Question:
Im trying to vertically align my search bar in my nav, and ive tried using vertical-align:middle; but it didnt change anything, i also need to know how to change the size of the search bar, thanks :)
by the way its really light in the picture but the nav ends right above the search bar, its light grey
'''
ul {
list-style-type: none;
margin: 0;
padding: 0;
overflow: hidden;
background-color:#eee;
}
li {
float: left;
}
li a {
display:block;
color:black;
padding:14px 16px;
text-decoration:none;
}
li a:hover:not(#active) {
background-color:#ddd;
}
#active {
background-color:#ccc;
}
li.dropdown {
display: inline-block;
}
.dropdown-content {
display: none;
position: absolute;
background-color: #f9f9f9;
min-width: 160px;
box-shadow: 0px 8px 16px 0px rgba(0,0,0,0.2);
z-index: 1;
}
.dropdown-content a {
color: black;
padding: 12px 16px;
text-decoration: none;
display: block;
text-align: left;
}
.dropdown-content a:hover {background-color: #f1f1f1}
.dropdown:hover .dropdown-content {
display: block;
}
footer{
text-align:center;
}
#navform{
vertical-align:middle;
}
'''
'''
<nav>
<ul>
<li><a id="active" href="index.html">Home</a></li>
<li><a href="albums.html">Albums</a></li>
<li class="dropdown">
<a href="javascript:void(0)" class="dropbtn">Artists</a>
<div class="dropdown-content">
<a href="ts">Taylor Swift</a>
<a href="bm">Bruno Mars</a>
<a href="mm">Melanie Martinez</a>
<a href="jb">Justin Bieber</a>
<a href="ag">Ariana Grande</a>
</div>
</li>
<li><a href="submit.html">Submit</a></li>
<li><form method="get" action="albums.html" id="navform">
Search an album: <input type="search" />
<input type="submit" />
</form></li>
</ul>
</nav>
'''
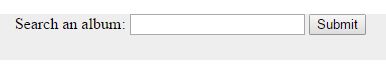
Answer: You could try adding this,
'''
display:table-cell;
vertical-align : middle;
'''
'''
ul {
list-style-type: none;
margin: 0;
padding: 0;
overflow: hidden;
background-color:#eee;
}
li {
float: left;
}
li a {
display:block;
color:black;
padding:14px 16px;
text-decoration:none;
}
li a:hover:not(#active) {
background-color:#ddd;
}
#active {
background-color:#ccc;
}
li.dropdown {
display: inline-block;
}
.dropdown-content {
display: none;
position: absolute;
background-color: #f9f9f9;
min-width: 160px;
box-shadow: 0px 8px 16px 0px rgba(0,0,0,0.2);
z-index: 1;
}
.dropdown-content a {
color: black;
padding: 12px 16px;
text-decoration: none;
display: block;
text-align: left;
}
.dropdown-content a:hover {background-color: #f1f1f1}
.dropdown:hover .dropdown-content {
display: block;
}
footer{
text-align:center;
}
#navform{
vertical-align:middle;
height:45px;
display:table-cell;
vertical-align : middle;
}
'''
'''
<nav>
<ul>
<li><a id="active" href="index.html">Home</a></li>
<li><a href="albums.html">Albums</a></li>
<li class="dropdown">
<a href="javascript:void(0)" class="dropbtn">Artists</a>
<div class="dropdown-content">
<a href="ts">Taylor Swift</a>
<a href="bm">Bruno Mars</a>
<a href="mm">Melanie Martinez</a>
<a href="jb">Justin Bieber</a>
<a href="ag">Ariana Grande</a>
</div>
</li>
<li><a href="submit.html">Submit</a></li>
<li><form method="get" action="albums.html" id="navform">
Search an album: <input type="search" />
<input type="submit" />
</form></li>
</ul>
</nav>
'''